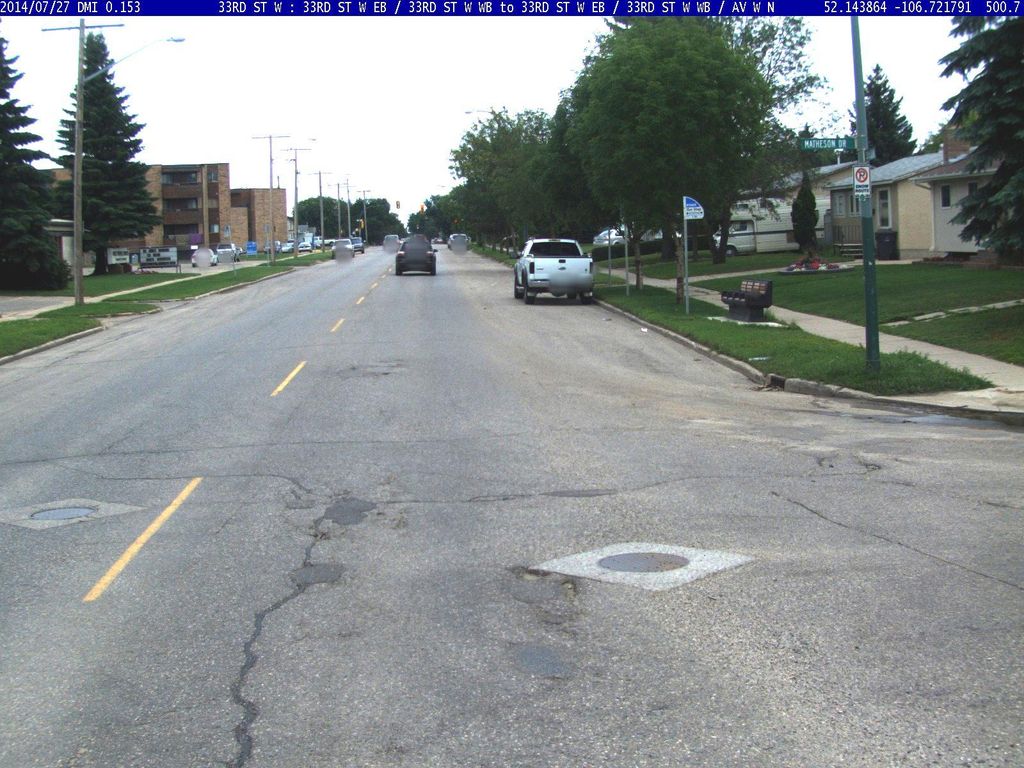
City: saskatoon